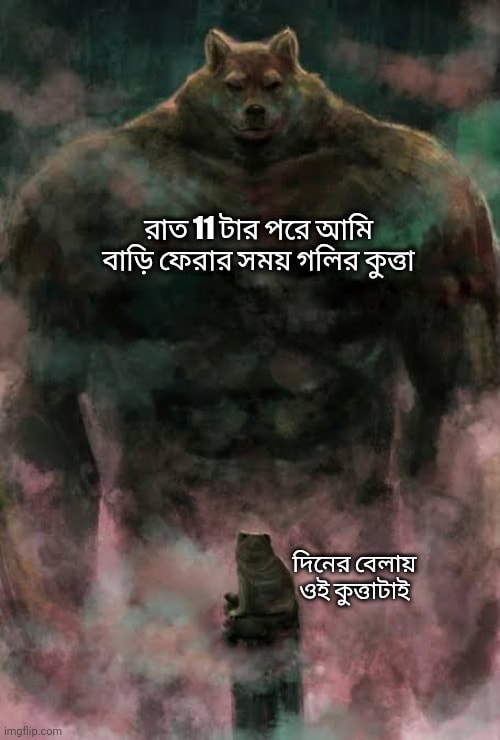
Text: রাত ১১ টার পরে আমি বাড়ি ফেরার সময় গলির কুত্তা, দিনের বেলাতে ওই কুত্তাটাই
Label: Non Hate